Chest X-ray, AP view. Patient: 16 years old, sex M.
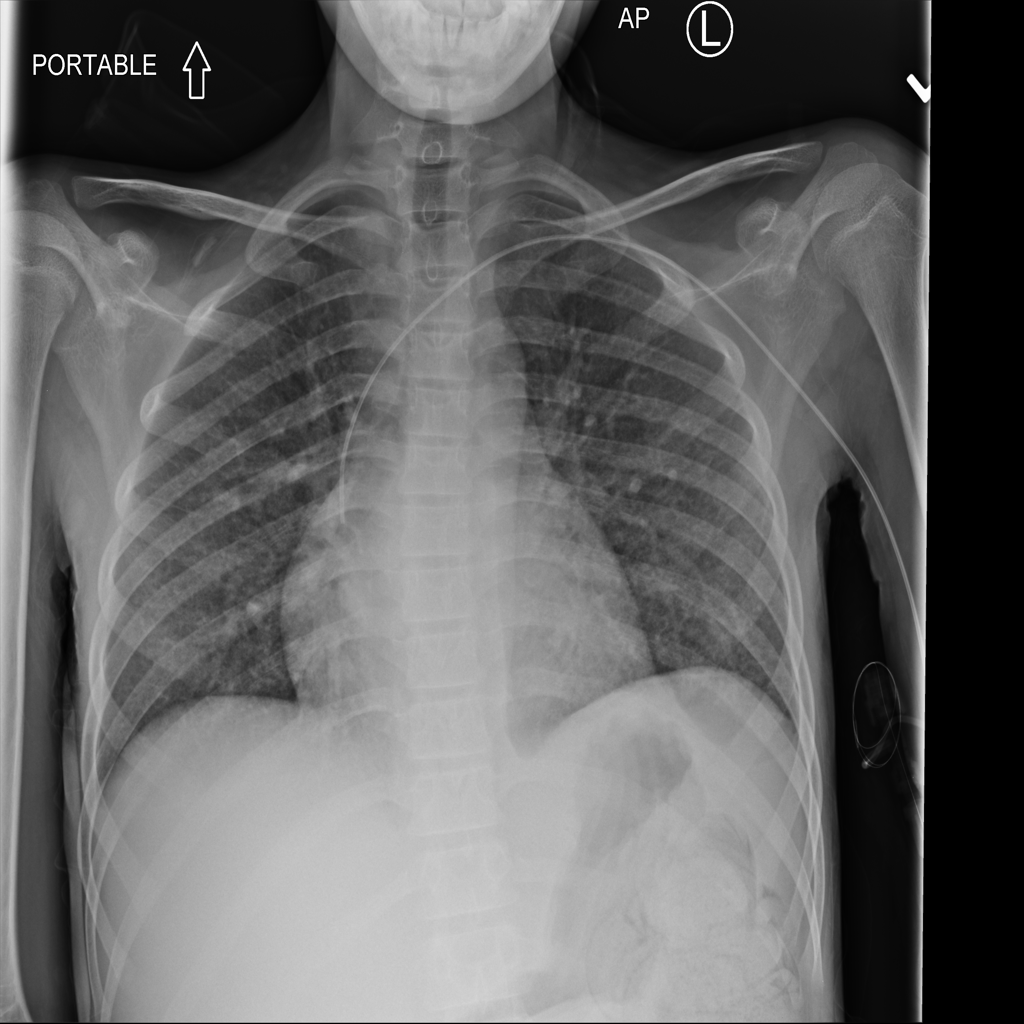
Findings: No Finding